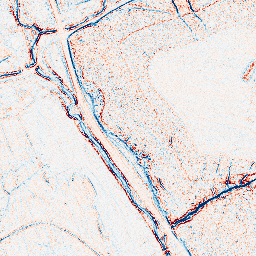
Category: edge_preserving
Decomposition family: bilateral
Decomposition parameters: d: 5
sigma_color: 100
sigma_space: 150
Upsampling method: quartic
Upsampling parameters: scale: 8
Upsampling scale: 8